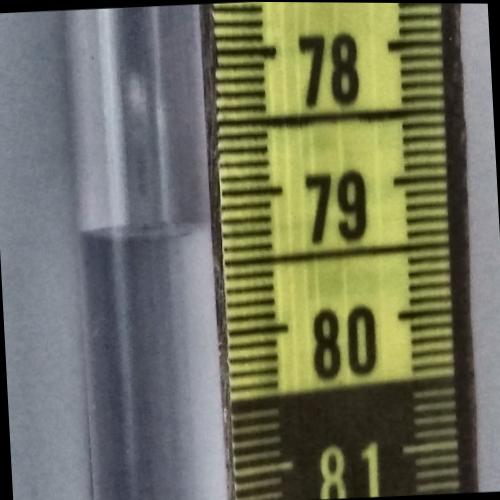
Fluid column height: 79.2 cm